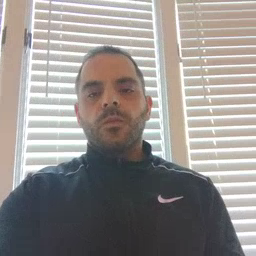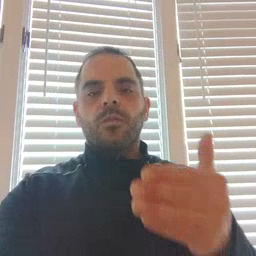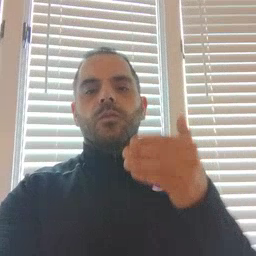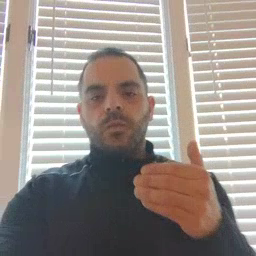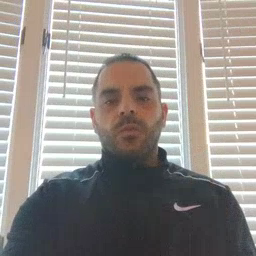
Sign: before